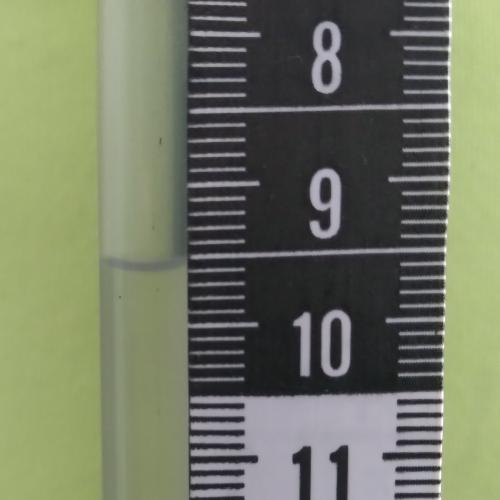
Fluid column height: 9.6 cm